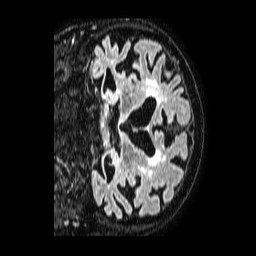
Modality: FLAIR
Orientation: coronal
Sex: male
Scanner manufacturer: philips
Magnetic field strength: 1.5 T
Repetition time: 4.8 s
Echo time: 0.3 s